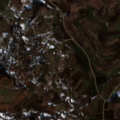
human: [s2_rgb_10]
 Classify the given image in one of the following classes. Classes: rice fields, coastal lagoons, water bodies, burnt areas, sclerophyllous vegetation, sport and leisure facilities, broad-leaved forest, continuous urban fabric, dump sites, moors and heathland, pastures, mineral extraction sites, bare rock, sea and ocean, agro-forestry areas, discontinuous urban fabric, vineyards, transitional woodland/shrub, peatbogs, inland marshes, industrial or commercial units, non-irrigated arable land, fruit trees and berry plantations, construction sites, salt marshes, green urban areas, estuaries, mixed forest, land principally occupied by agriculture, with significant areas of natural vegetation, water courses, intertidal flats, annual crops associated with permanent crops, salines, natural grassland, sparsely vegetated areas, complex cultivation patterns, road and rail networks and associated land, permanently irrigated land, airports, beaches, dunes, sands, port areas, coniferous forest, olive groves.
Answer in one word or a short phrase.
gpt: complex cultivation patterns, land principally occupied by agriculture, with significant areas of natural vegetation, broad-leaved forest